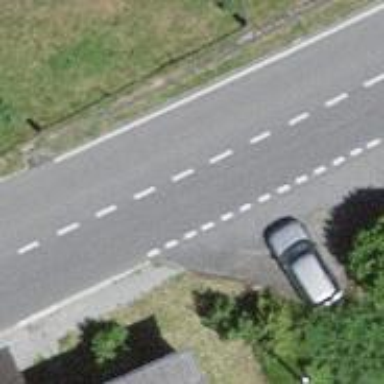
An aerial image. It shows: Secondary road with asphalt surface.